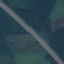
Land use / land cover: Highway